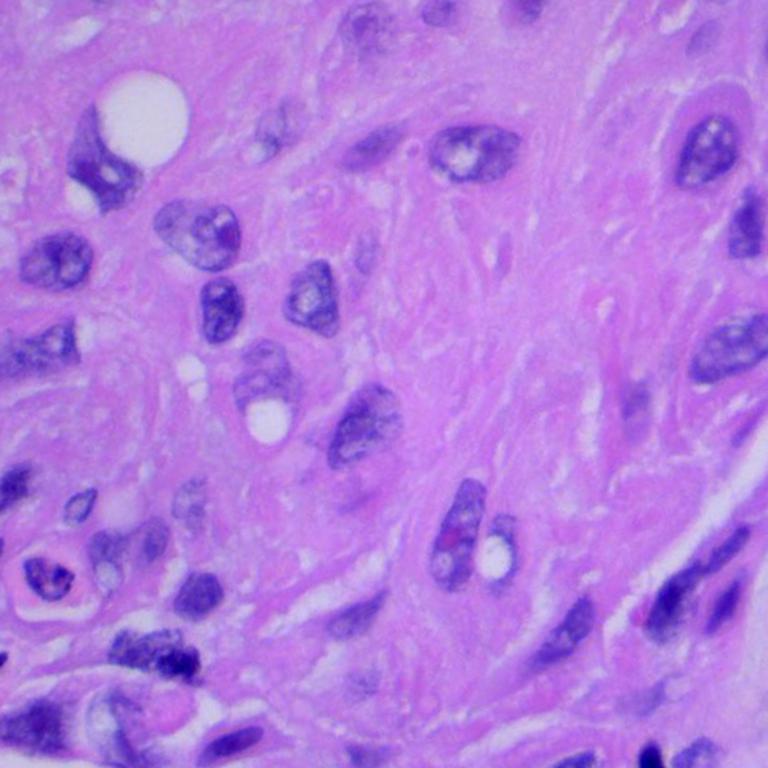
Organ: lung
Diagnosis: squamous carcinomas